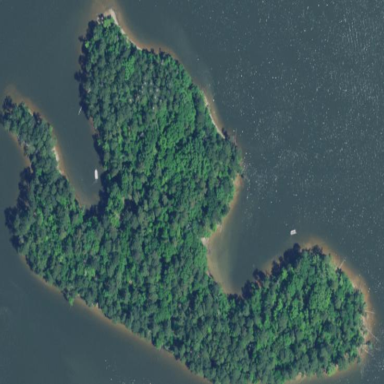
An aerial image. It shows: Islet surrounded by woodland.